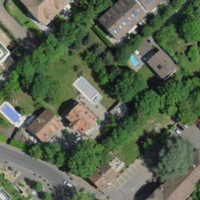
EUNIS habitat code: 55
Species observed at this site:
Apis mellifera